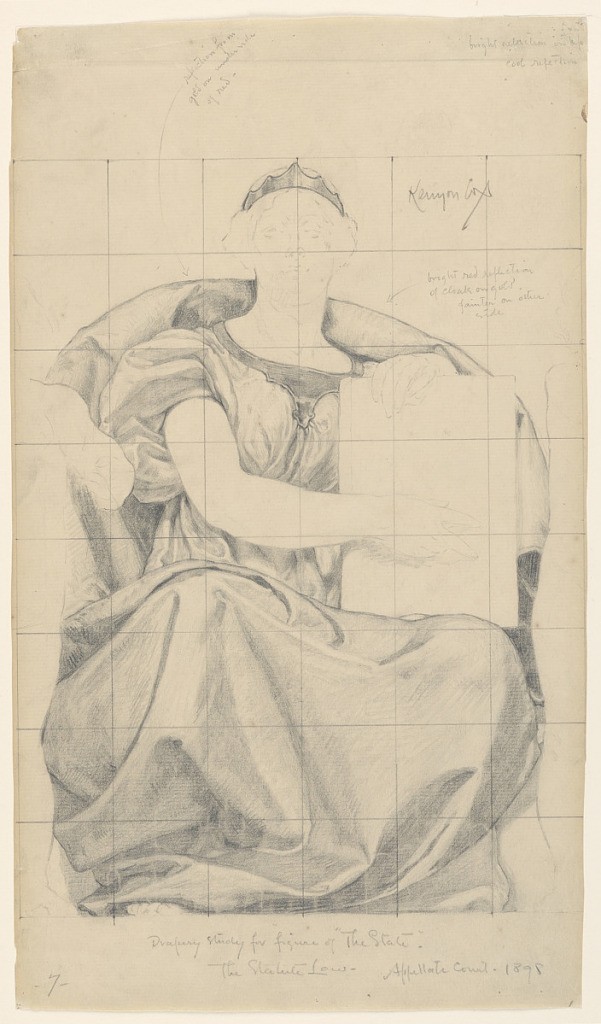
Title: Study for "The State," "The Reign of the Law," Appellate Division Court House, New York, NY
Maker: Kenyon Cox, American, 1856–1919
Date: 1898
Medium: Graphite on laid paper
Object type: Drawing
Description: A female figure is seated holding a folio in an upright position. The paper is squared for transferring the image.